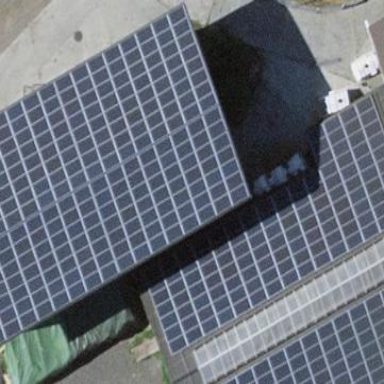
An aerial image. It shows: Solar power generator using photovoltaic panels.